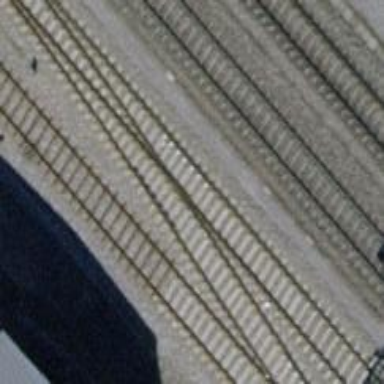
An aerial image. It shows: Railway yard with one track. The railway is electrified with contact line.